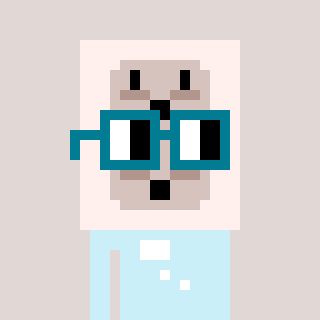
a pixel art character with square dark green glasses, a outlet-shaped head and a cold-colored body on a warm background